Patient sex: M
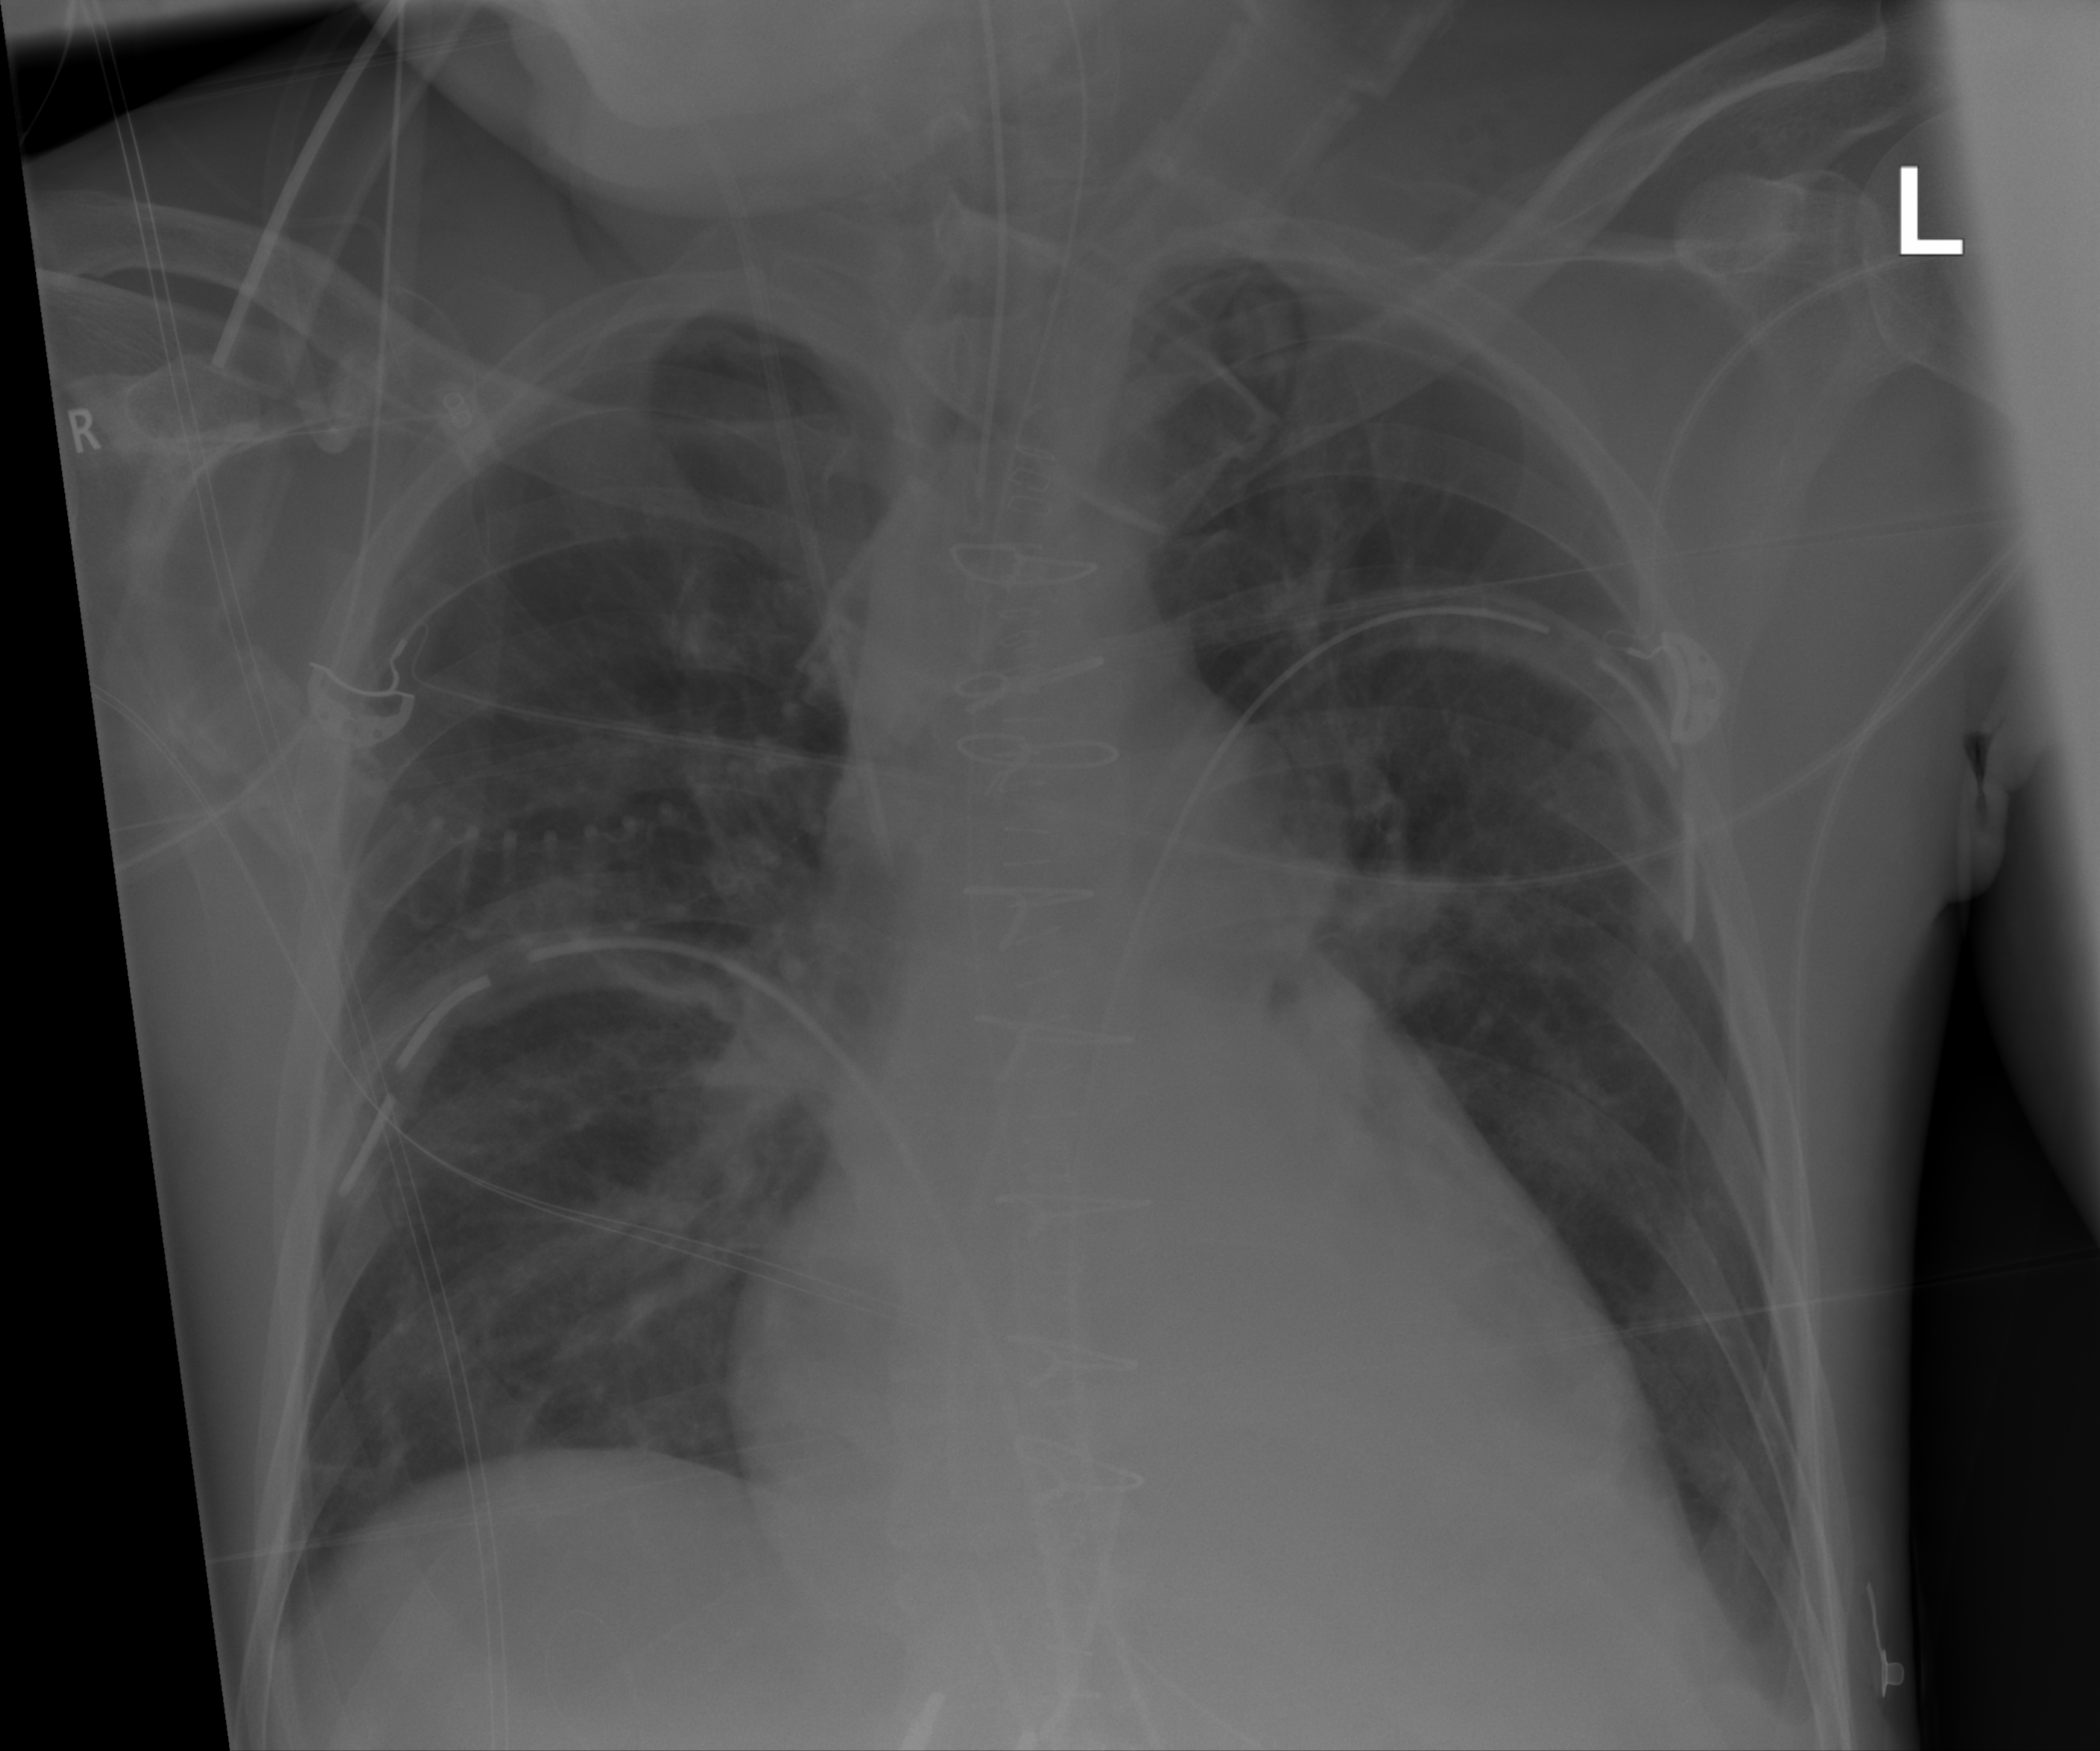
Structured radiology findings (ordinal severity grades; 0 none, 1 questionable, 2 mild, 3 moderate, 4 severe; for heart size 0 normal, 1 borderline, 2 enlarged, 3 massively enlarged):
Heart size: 0
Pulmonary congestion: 0
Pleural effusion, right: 0
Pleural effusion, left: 2
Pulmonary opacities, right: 0
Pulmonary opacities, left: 0
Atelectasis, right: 1
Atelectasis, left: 1